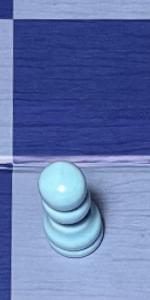
Label: Pawn_White